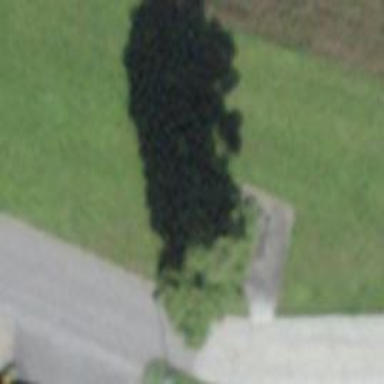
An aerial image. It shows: Picnic table located in leisure land area.